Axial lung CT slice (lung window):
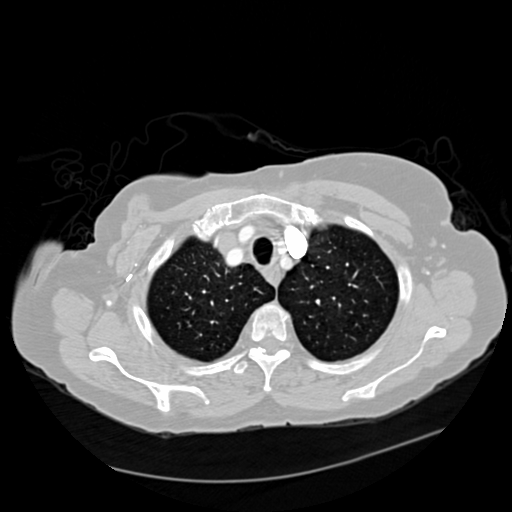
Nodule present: no